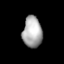
Tissue: lung
Cell type: Epithelial cells
Senescence score: 0.1785
Nuclear area (px): 593
Mean DAPI intensity: 170.137